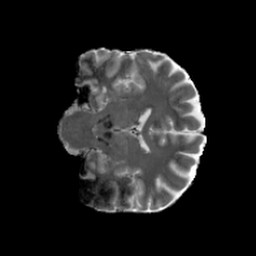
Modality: MD
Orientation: coronal
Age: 30
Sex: male
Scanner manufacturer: siemens
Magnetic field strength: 6.98 T
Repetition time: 7.776 s
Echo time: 0.076 s